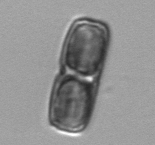
Label: Ephemera